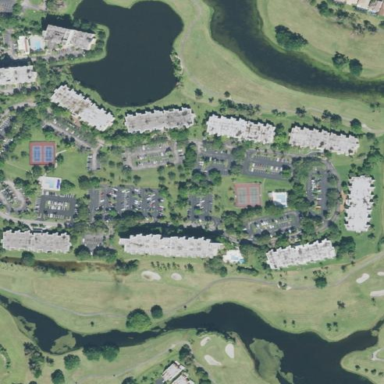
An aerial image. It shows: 18-hole golf course classified as leisure land.